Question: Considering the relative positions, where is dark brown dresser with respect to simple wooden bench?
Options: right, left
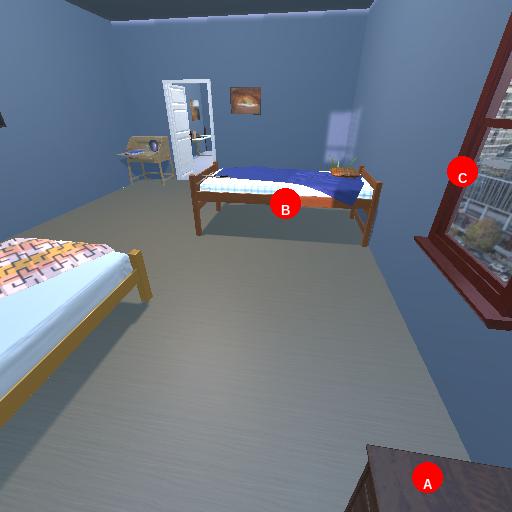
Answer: right